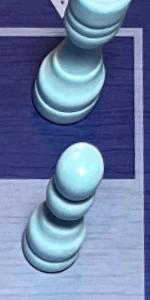
Label: Pawn_White